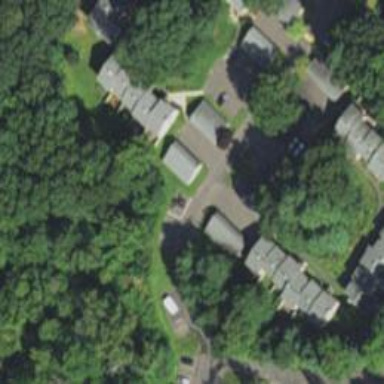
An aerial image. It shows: Residential driveway made of asphalt.